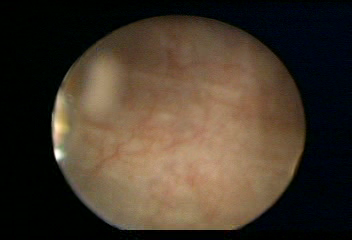
Modality: WLC
Class: Normal mucosa
Bladder cancer association: No